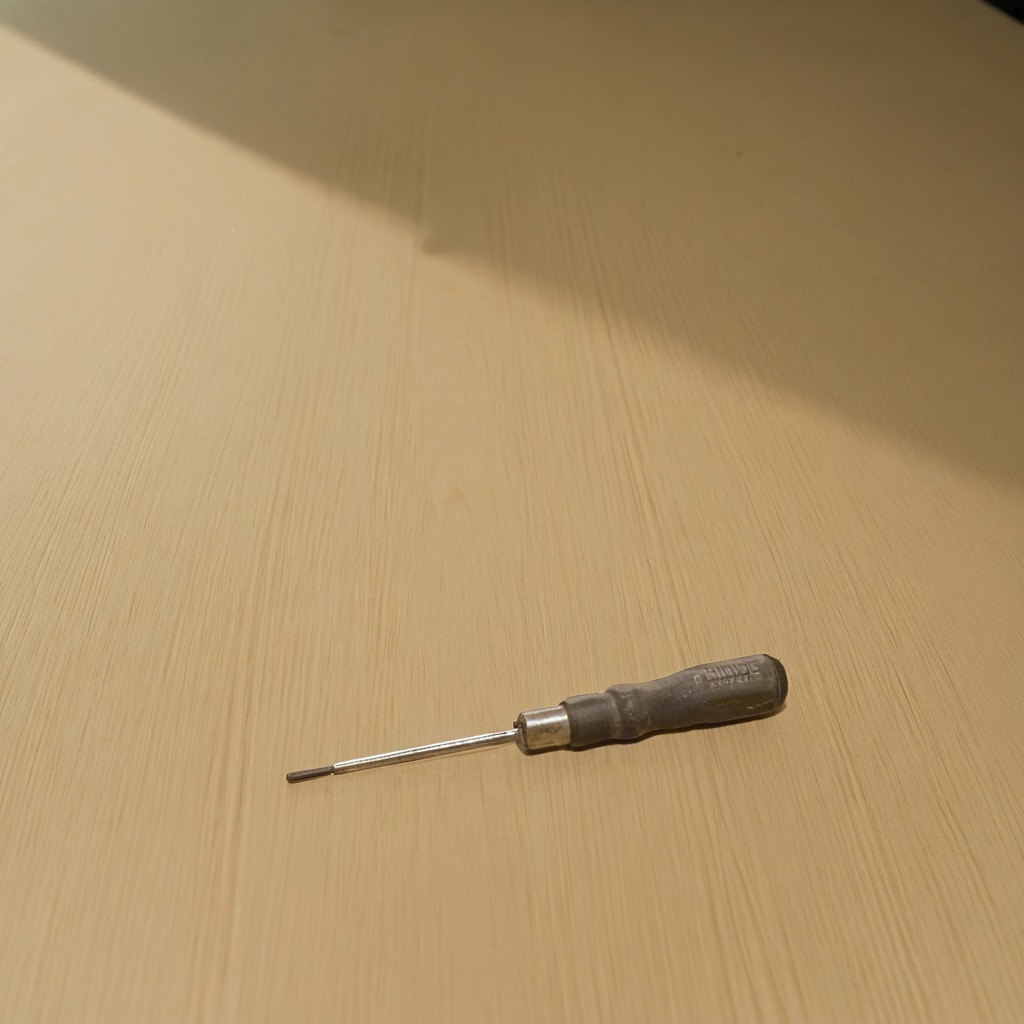
A screwdriver is lying on the plywood surface in the paint workshop.